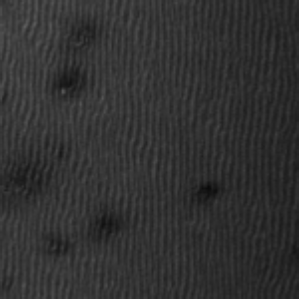
Label: frost